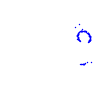
Particle: kaon